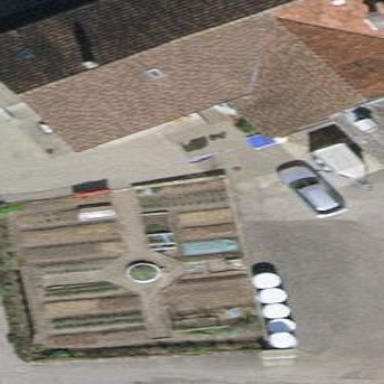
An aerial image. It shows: Gabled roof farm building.